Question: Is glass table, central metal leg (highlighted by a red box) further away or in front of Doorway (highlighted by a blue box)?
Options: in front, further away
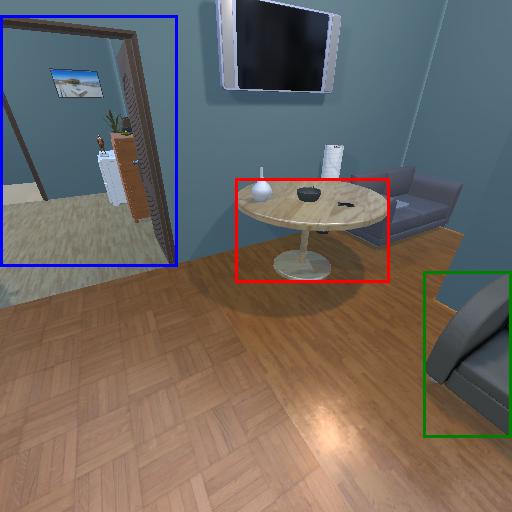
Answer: in front